Question: I'm using a system of ode's to model coffee bean roasting for a class assignment. The equations are below.

The parameters (other than X_b and T_b) are all constants.
When I try to use odeint to solve this system, it gives a constant T_b and X_b profile (which conceptually doesn't make sense).
Below is the code I'm using
'''
from scipy.integrate import odeint
import numpy as np
import matplotlib.pyplot as plt
# Write function for bean temperature T_b differential equation
def deriv(X,t):
T_b, X_b = X
dX_b = (-4.32*10**9*X_b**2)/(l_b**2)*np.exp(-9889/T_b)
dT_b = ((h_gb*A_gb*(T_gi - T_b))+(m_b*A_arh*np.exp(-H_a/R_g/T_b))+
(m_b*lam*dX_b))/(m_b*(1.099+0.0070*T_b+5*X_b)*1000)
return [dT_b, dX_b]
# Establish initial conditions
t = 0 #seconds
T_b = 298 # degrees K
X_b = 0.1 # mass fraction of moisture
# Set time step
dt = 1 # second
# Establish location to store data
history = [[t,T_b, X_b]]
# Use odeint to solve DE
while t < 600:
T_b, X_b = odeint(deriv, [T_b, X_b], [t+dt])[-1]
t += dt
history.append([t,T_b, X_b])
# Plot Results
def plot_history(history, labels):
"""Plots a simulation history."""
history = np.array(history)
t = history[:,0]
n = len(labels) - 1
plt.figure(figsize=(8,1.95*n))
for k in range(0,n):
plt.subplot(n, 1, k+1)
plt.plot(t, history[:,k+1])
plt.title(labels[k+1])
plt.xlabel(labels[0])
plt.grid()
plt.tight_layout()
plot_history(history, ['t (s)','Bean Temperature $T_b$ (K)', 'Bean Moisture Content $X_b$'])
plt.show()
'''
Do you have any ideas why the integration step isn't working?
Thank You!!
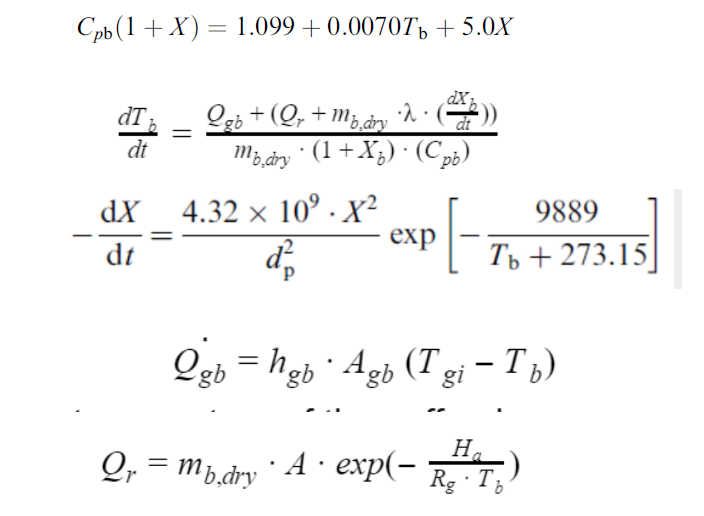
Answer: You're repeatedly solving the system of equations for only a single timepoint.
From the <URL>, the 'odeint' command takes an argument 't' which is:
> A sequence of time points for which to solve for y. The initial value point should be the first element of this sequence.
Since you pass '[t+dt]' to 'odeint', there is only a single timepoint so you get back only a single value which is simply your initial condition.
The correct way to use 'odeint' is similar to the following:
'''
output = odeint(deriv, [T_b, X_b], np.linspace(0,600,600))
'''
Here 'output', again according to the documentation is:
> Array containing the value of y for each desired time in t, with the initial value y0 in the first row.